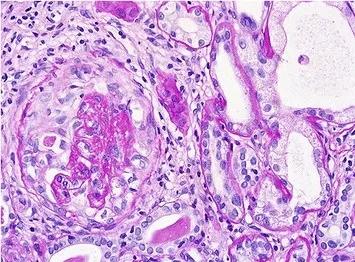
Light microscopic examination using PAS staining. Light microscopic examination was performed using special staining with M-trichrome, silver, PAS, and Verhoeff-Van Gieson elastic. Fibrocellular crescents in some glomeruli and chronic interstitial fibrosis in tubulointerstitium were observed. The kidney biopsy was found to be consistent with chronic sclerosing glomerulonephritis with acute tubular necrosis, possibly due to ANCA-associated crescentic glomerulonephritis and arteriosclerosis. The electron microscopic examination revealed totally sclerosed glomeruli which was no specific deposition for ANCA-associated crescentic glomerulonephritis.
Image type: pathology (pas)